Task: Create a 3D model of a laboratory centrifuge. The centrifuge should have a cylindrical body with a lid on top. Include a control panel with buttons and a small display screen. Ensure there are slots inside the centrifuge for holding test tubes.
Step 489:
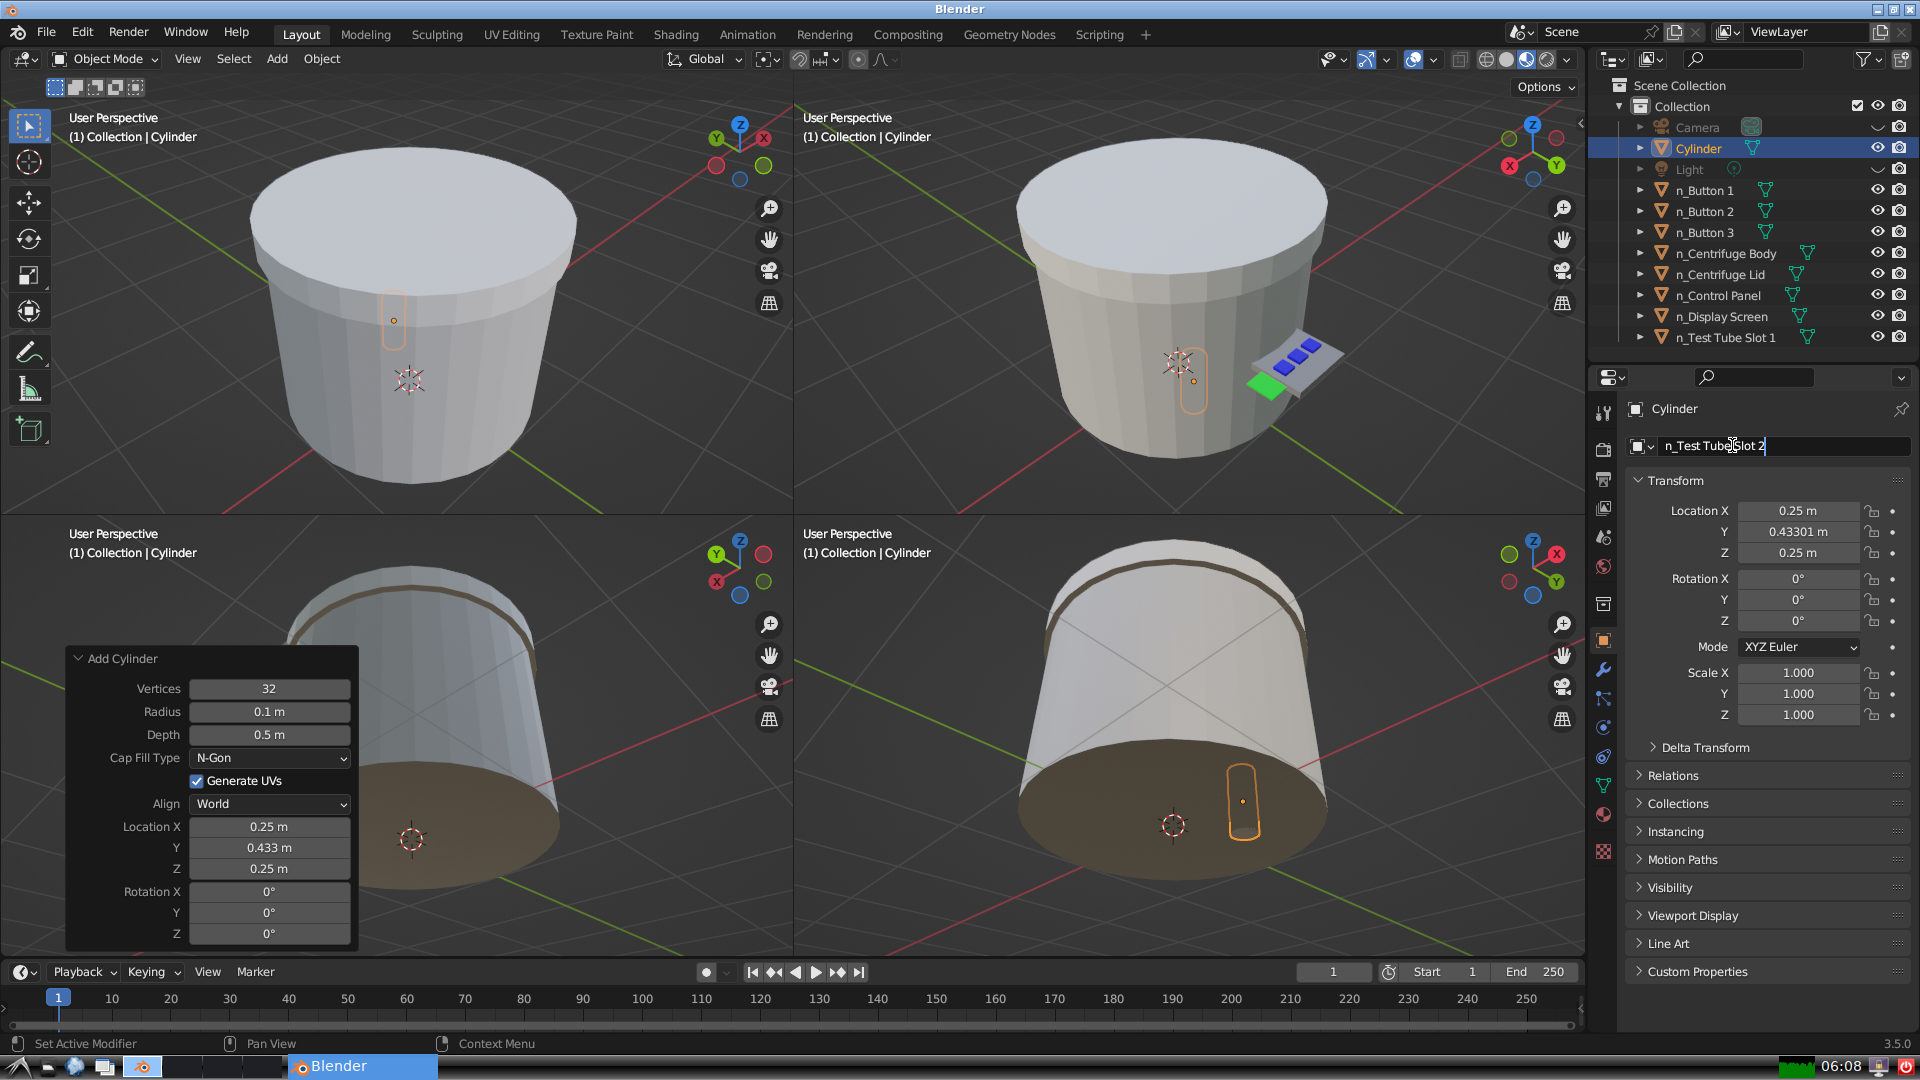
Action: {"key_press": ['Return']}